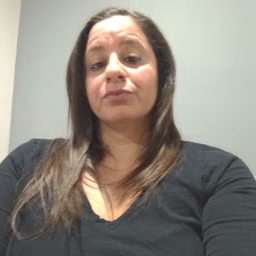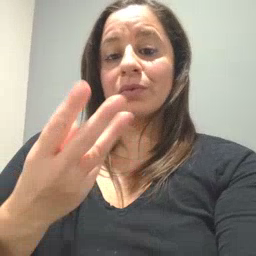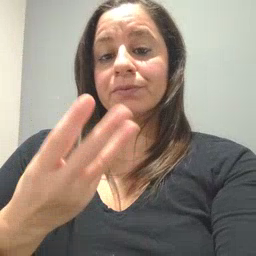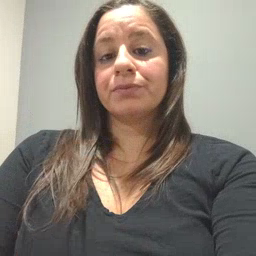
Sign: wet